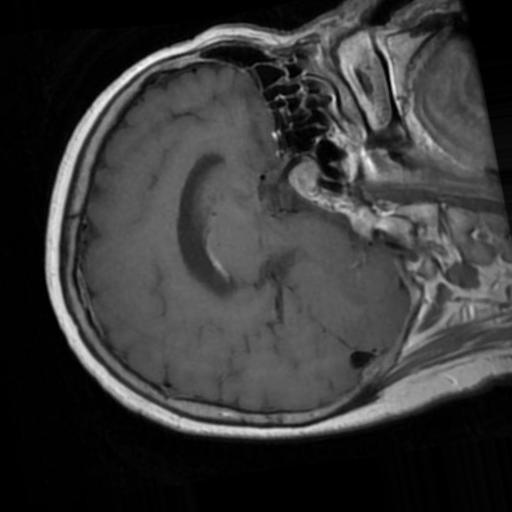
Label: brain_tumor